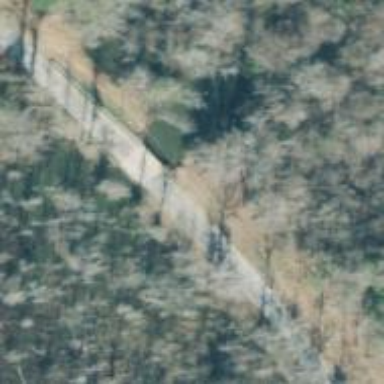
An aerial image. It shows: Residential road with bridge.